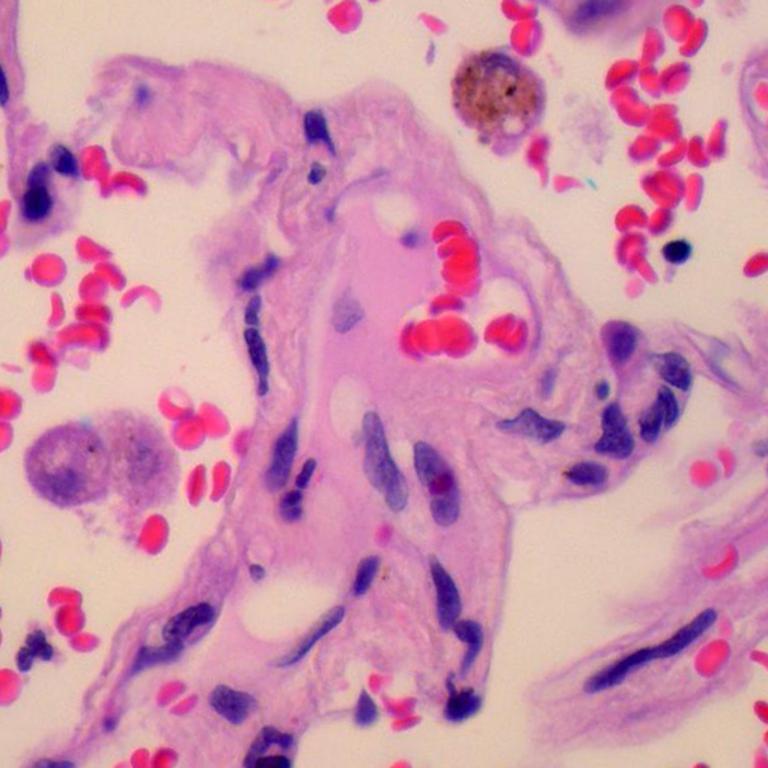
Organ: lung
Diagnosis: benign